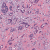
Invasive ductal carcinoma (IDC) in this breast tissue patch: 1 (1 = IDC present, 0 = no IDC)